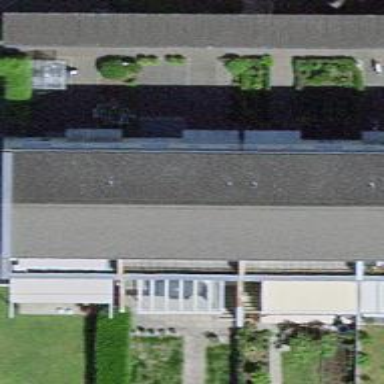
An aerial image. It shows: Building.